Question: I'm looking for a way to add gradient to big bold letters like this:
Words can have either one or two lines and font height varies depending on viewport height.
This example works in Chrome but not FF: <URL>
Is there any working pure-CSS solution you would recommend?
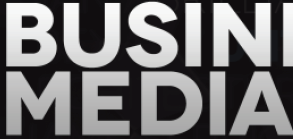
Answer: I agree what Nathaniel said above, but if you still want to try it, then you can do this:
<URL>
'''
<style>
h1 {
font-size: 60px;
text-align: center;
margin: 40px;
color: #000;
}
h1.methodA {
background: -webkit-linear-gradient(top, #1965a9, #000);
background: linear-gradient(top, #1965a9, #000);
-webkit-background-clip: text;
-webkit-text-fill-color: transparent;
}
h1.methodB {
-webkit-mask-image: -webkit-linear-gradient(top, rgba(0,0,0,1), rgba(0,0,0,.3) 50%, rgba(0,0,0,1));
-webkit-mask-image: linear-gradient(top, rgba(0,0,0,1), rgba(0,0,0,.3) 50%, rgba(0,0,0,1));
}
</style>
<h1 class="methodA">Awesome Gradient Text Method A</h1>
<h1 class="methodB">Awesome Gradient Text Method B</h1>
'''